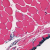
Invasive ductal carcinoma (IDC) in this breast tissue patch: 0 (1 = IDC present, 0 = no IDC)